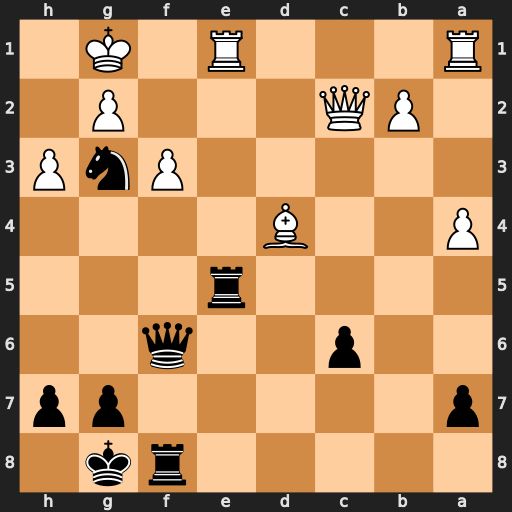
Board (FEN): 5rk1/p5pp/2p2q2/4r3/P2B4/5PnP/1PQ3P1/R3R1K1
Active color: b
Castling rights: -
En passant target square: -
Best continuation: Rxe1+ Rxe1 Qxd4+